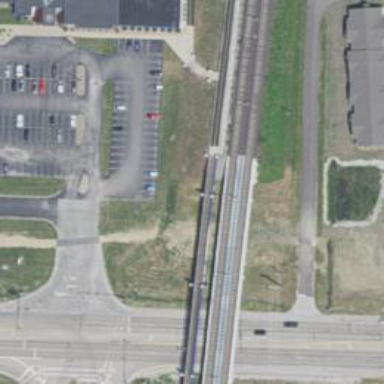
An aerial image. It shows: Light rail bridge with electrified contact line.